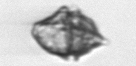
Label: Kryptoperidinium_triquetrum